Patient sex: M
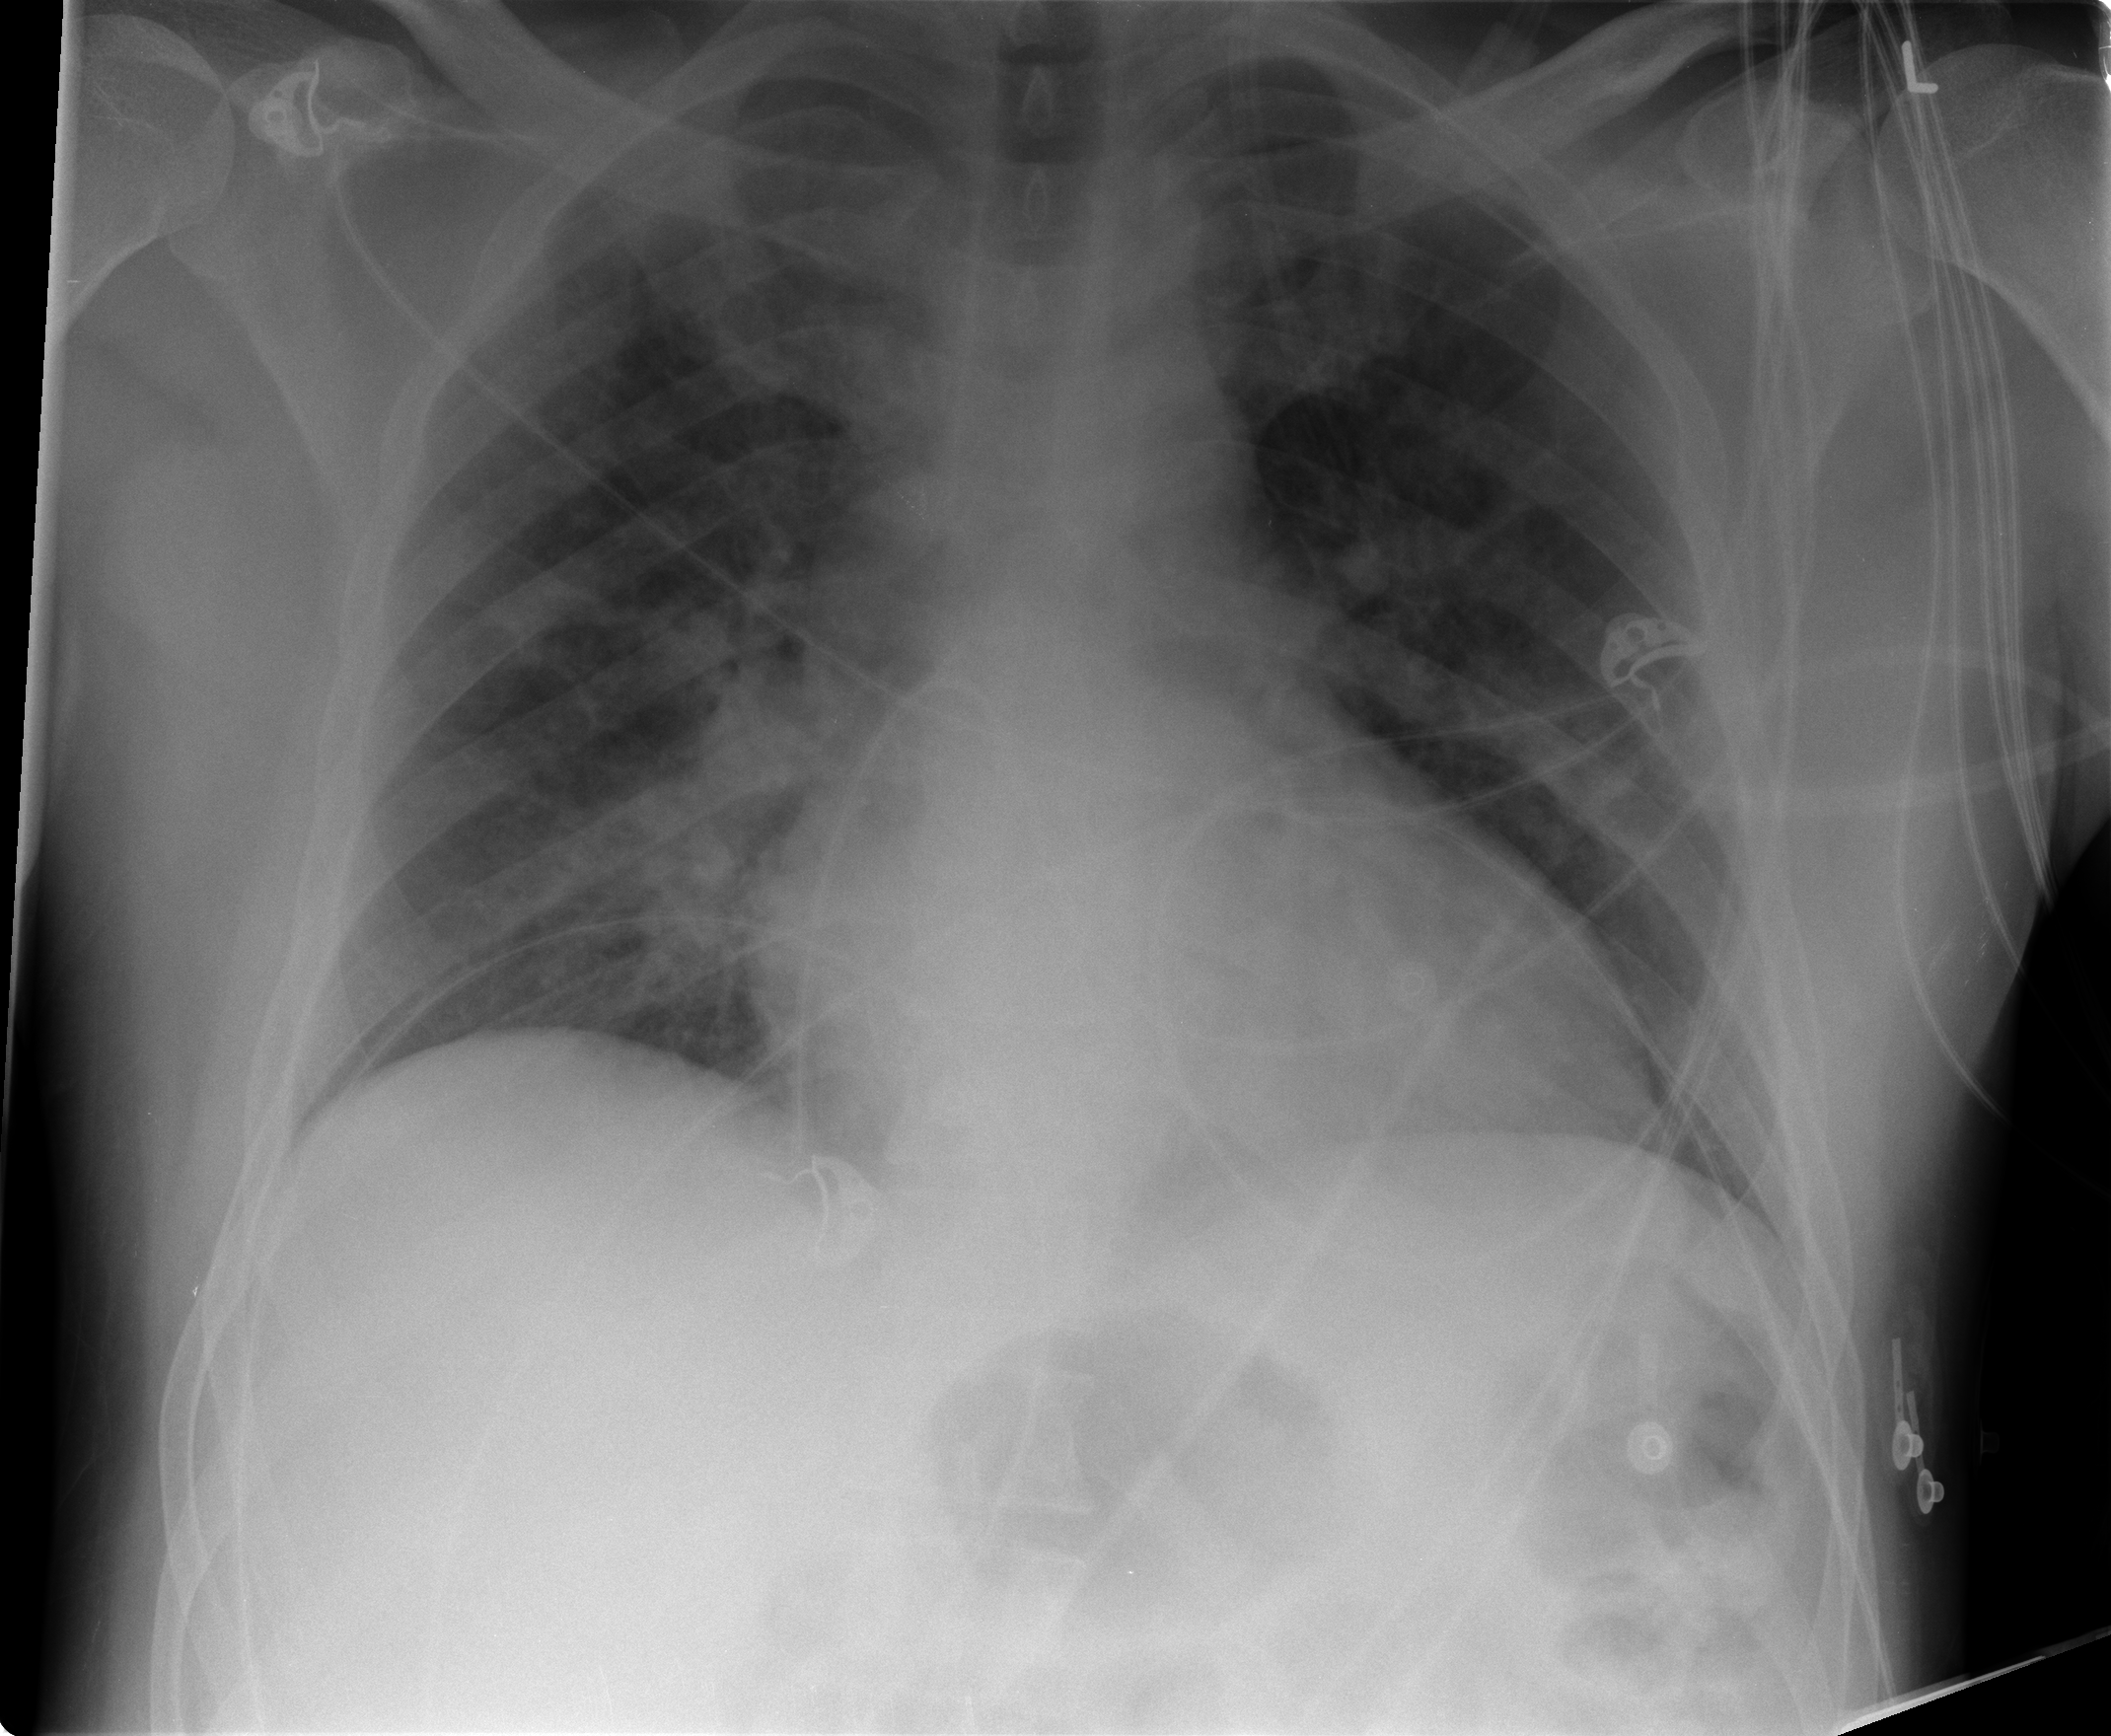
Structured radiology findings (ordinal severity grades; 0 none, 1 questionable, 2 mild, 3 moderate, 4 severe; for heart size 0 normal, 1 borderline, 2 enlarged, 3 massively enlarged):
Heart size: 2
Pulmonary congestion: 2
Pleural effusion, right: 0
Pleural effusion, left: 0
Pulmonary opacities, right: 2
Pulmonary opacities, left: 0
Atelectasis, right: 2
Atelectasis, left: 2